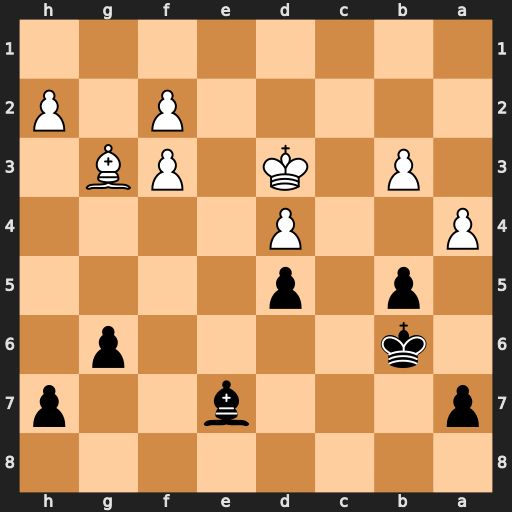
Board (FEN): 8/p3b2p/1k4p1/1p1p4/P2P4/1P1K1PB1/5P1P/8
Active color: b
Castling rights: -
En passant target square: -
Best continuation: bxa4 bxa4 Ka5 Bb8 a6 Kc3 Kxa4